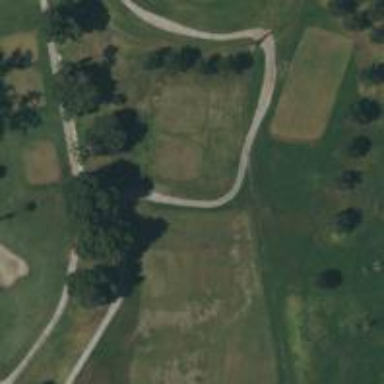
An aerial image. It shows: Path designated for golf carts.